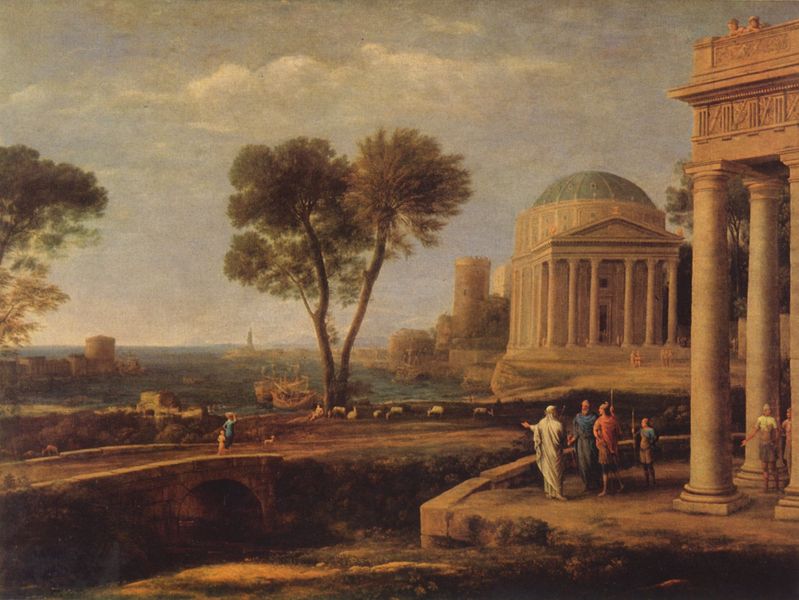
Titel: Aeneas auf Delos
Künstler: Claude Lorrain
Standort: London
Institution: National Gallery
Schlagwörter: baum, blau, blätter, dunkel, gemälde, gruppe, himmel, laub, mann, meer, schatten, wasser, weiß, wolken, bäume, fluss, frauen, gelb, grün, kirchturm, landschaft, menschen, mädchen, ocker, see, stadt, ufer, äste, braun, frau, geste, hell, hintergrund, licht, marmor, männer, orange, reden, schwarz, säule, säulen, türkis, ölbild, dach, gebäude, hund, rot, tiere, weg, wolke, beige, gespräch, malerei, alt, architektur, barock, falten, kleidung, mensch, sockel, stein, steine, tragen, öl, ast, bach, ebene, ferne, horizont, horizontlinie, natur, stamm, weite, zweige, brücke, brüstung, gehen, gewässer, kirche, sonne, land, mantel, gewänder, kind, klassizismus, personen, boot, boote, rund, stock, turm, garten, küste, schiff, schiffe, bogen, italien, vedute, stab, zuschauer, abhang, trocken, sonnenlicht, dorf, giebel, mauer, tag, herde, idylle, platz, pilaster, figuren, hafen, werft, hafenmauer, kuppel, staffage, soldaten, korb, plinthe, junge, zeigen, baumkronen, bucht, ozean, ortschaft, arkade, ruine, gewölbe, schaf, antike, philosoph, burg, türme, steinbrücke, balustrade, dom, flussbett, gestade, leuchtturm, fern, ideal, idyll, festung, uniformen, waffen, stöcke, leinwand, ruinen, herrscher, laubbaum, ölmalerei, ritter, architrav, kapitelle, pantheon, rom, kapitell, fries, dreiecksgiebel, römer, sims, gesims, stäbe, hubi, lanschaft, portikus, toga, griechisch, sage, kapelle, griechenland, hain, stadtmauer, lanzen, claude, einfahrt, sfumato, tempel, rundtempel, speer, speere, basis, dorisch, arkadien, schafe, hirte, hirten, schaft, mausoleum, wachen, gewölk, römisch, mittelmeer, gebälk, tympanon, attika, schäfte, triglyphen, basen, metopen, togati, grichenland, freis, plätze, schafherde, ansteigend, rat, sper, lorrain, ideale landschaft, adria, burgturm, claude lorrain, schafhirte, säilen, greichenland, mutter mit kind, tuskanisch, jocj, ten, stehn, kuste, laubbüume, schiffswerft, uine, lacdsnhaft, lancshaft